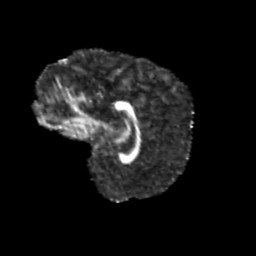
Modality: FA
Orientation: sagittal
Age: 13
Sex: female
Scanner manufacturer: siemens
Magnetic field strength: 3 T
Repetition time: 3.8 s
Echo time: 0.07 s